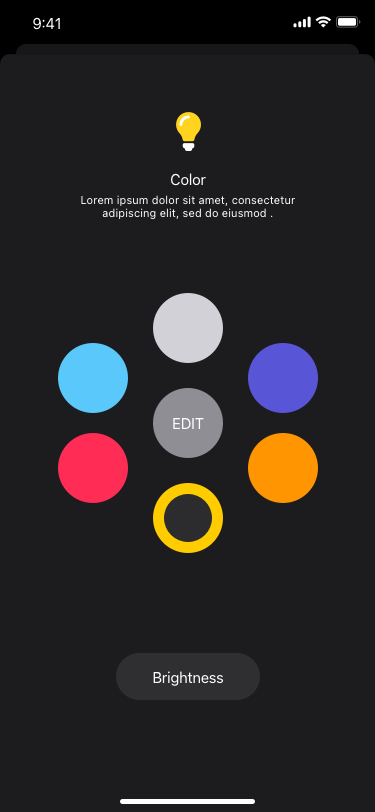
Text in this UI design:
Color
Lorem ipsum dolor sit amet, consectetur adipiscing elit, sed do eiusmod .
Brightness
EDIT